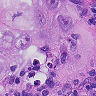
Metastatic tissue present: yes